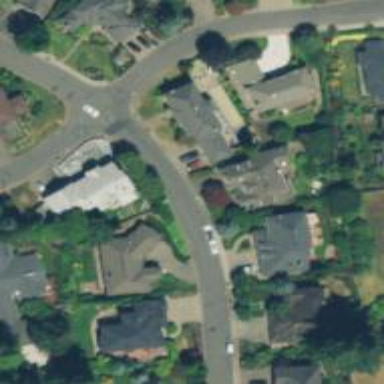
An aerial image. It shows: Residential road with sidewalk on the left side.